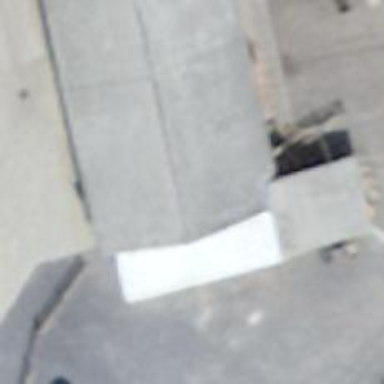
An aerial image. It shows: Restaurant.